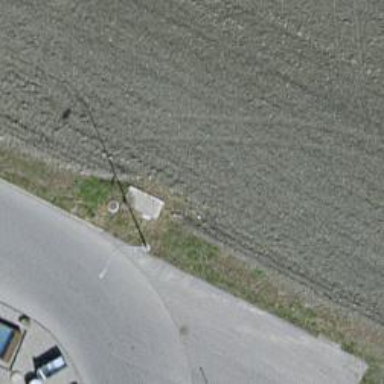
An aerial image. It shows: Guidepost providing information.